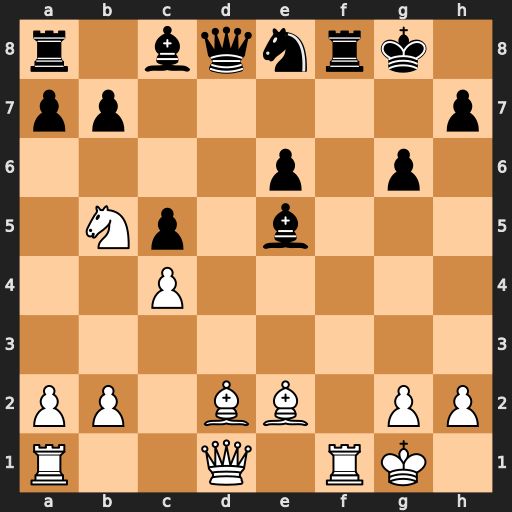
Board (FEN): r1bqnrk1/pp5p/4p1p1/1Np1b3/2P5/8/PP1BB1PP/R2Q1RK1
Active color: w
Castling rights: -
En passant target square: -
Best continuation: Rxf8+ Kxf8 Bh6+